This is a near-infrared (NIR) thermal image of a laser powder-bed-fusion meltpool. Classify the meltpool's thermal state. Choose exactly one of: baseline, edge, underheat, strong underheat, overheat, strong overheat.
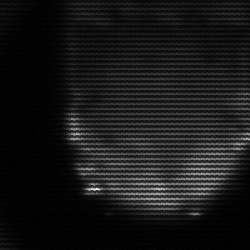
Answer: edge